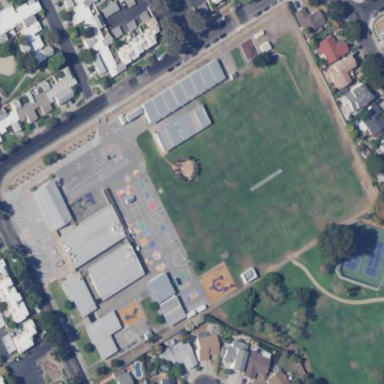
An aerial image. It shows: School.